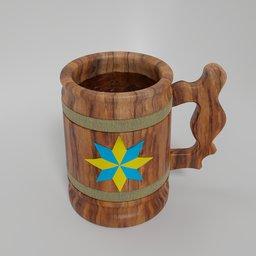
Label: tools